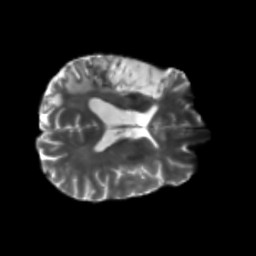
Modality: T2w
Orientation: axial
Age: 56
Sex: male
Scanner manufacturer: siemens
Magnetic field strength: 3 T
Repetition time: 5.25 s
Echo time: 0.08 s